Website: lowes
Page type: customer-info-address
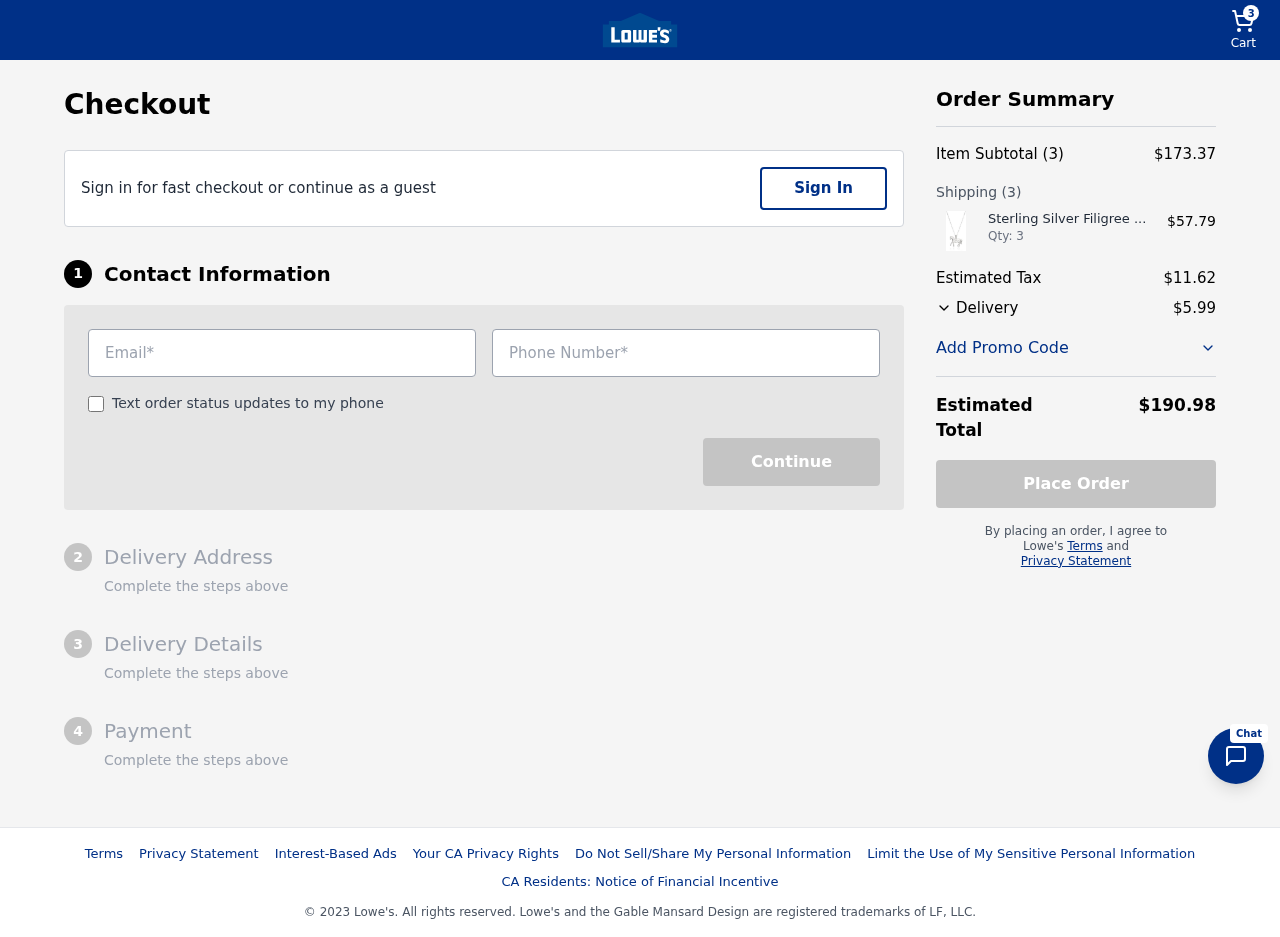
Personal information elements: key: PII_EMAIL
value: amy_atkins@gmail.com
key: PII_PHONE
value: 8805863008
Product elements: key: PRODUCT1_NAME
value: Sterling Silver Filigree Horse Pendant Necklace, 18"
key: PRODUCT1_PRICE
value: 57.79
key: PRODUCT1_QUANTITY
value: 3
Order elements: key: ORDER_NUM_ITEMS
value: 3
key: ORDER_SUBTOTAL
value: $173.37
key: ORDER_NUM_ITEMS2
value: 3
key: ORDER_TAX
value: $11.62
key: ORDER_SHIPPING_COST
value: $5.99
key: ORDER_TOTAL
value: $190.98